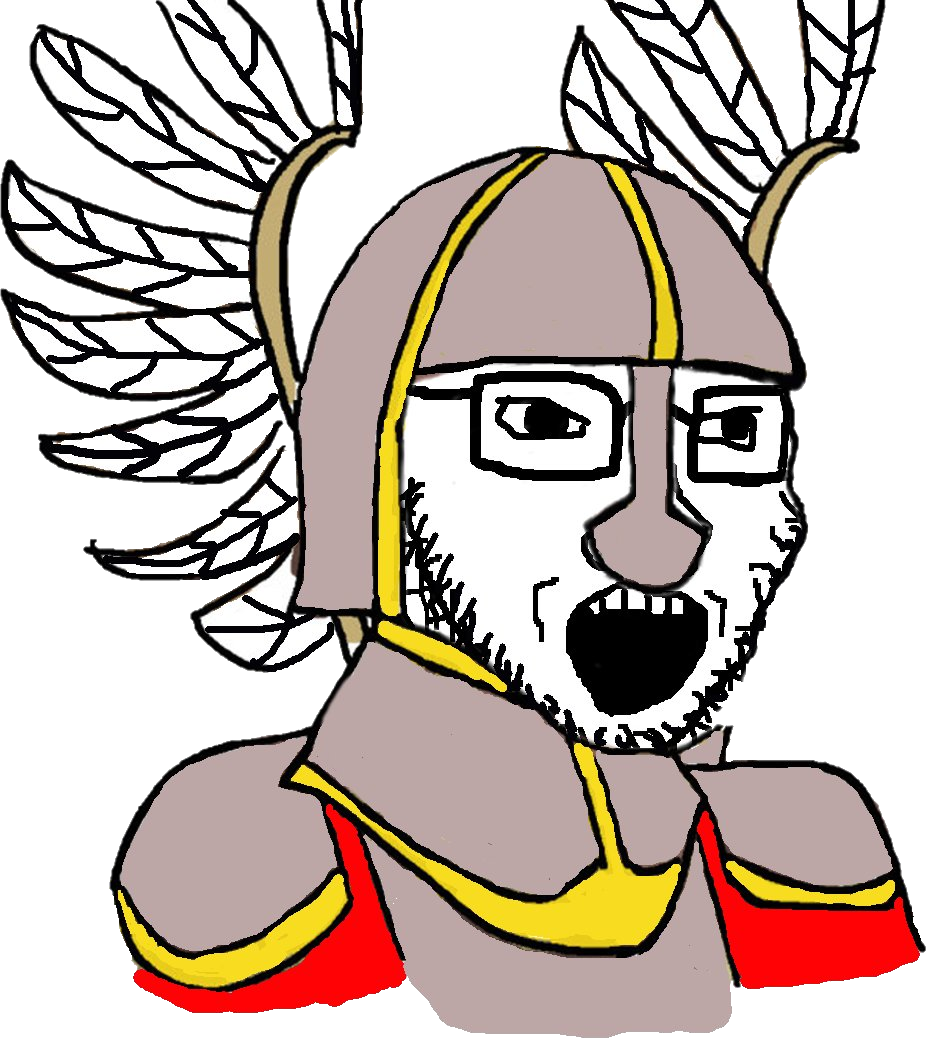
Label: 5_Soyjak